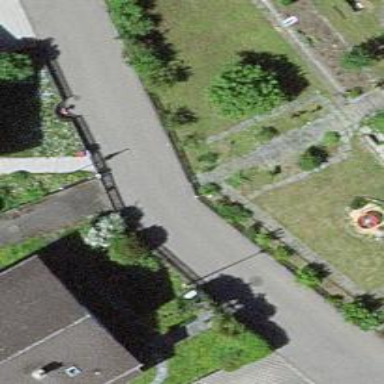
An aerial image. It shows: Smoothly paved residential road.